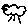
Label: cloud